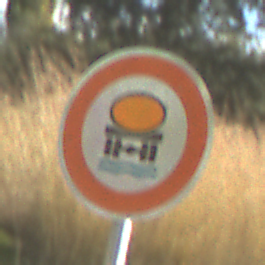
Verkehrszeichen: VerbotFahrzeugeWassergefaehrdenderLadung
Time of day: MorningAfternoon
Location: Outdoor (Nature)
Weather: PartlyCloudy
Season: NotSpecified
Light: Natural